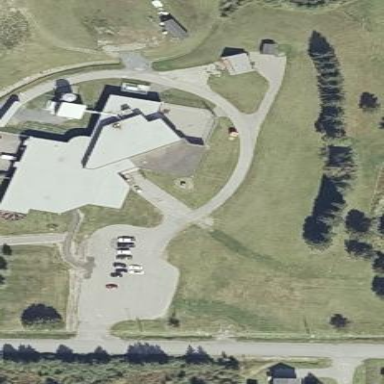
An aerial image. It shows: Prison building.